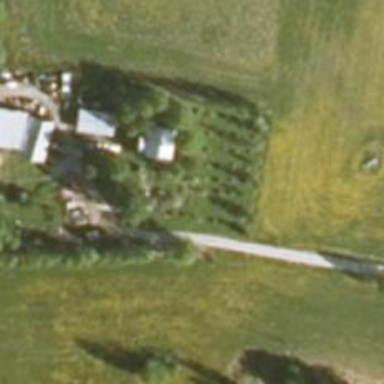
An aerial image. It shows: Shelter building.